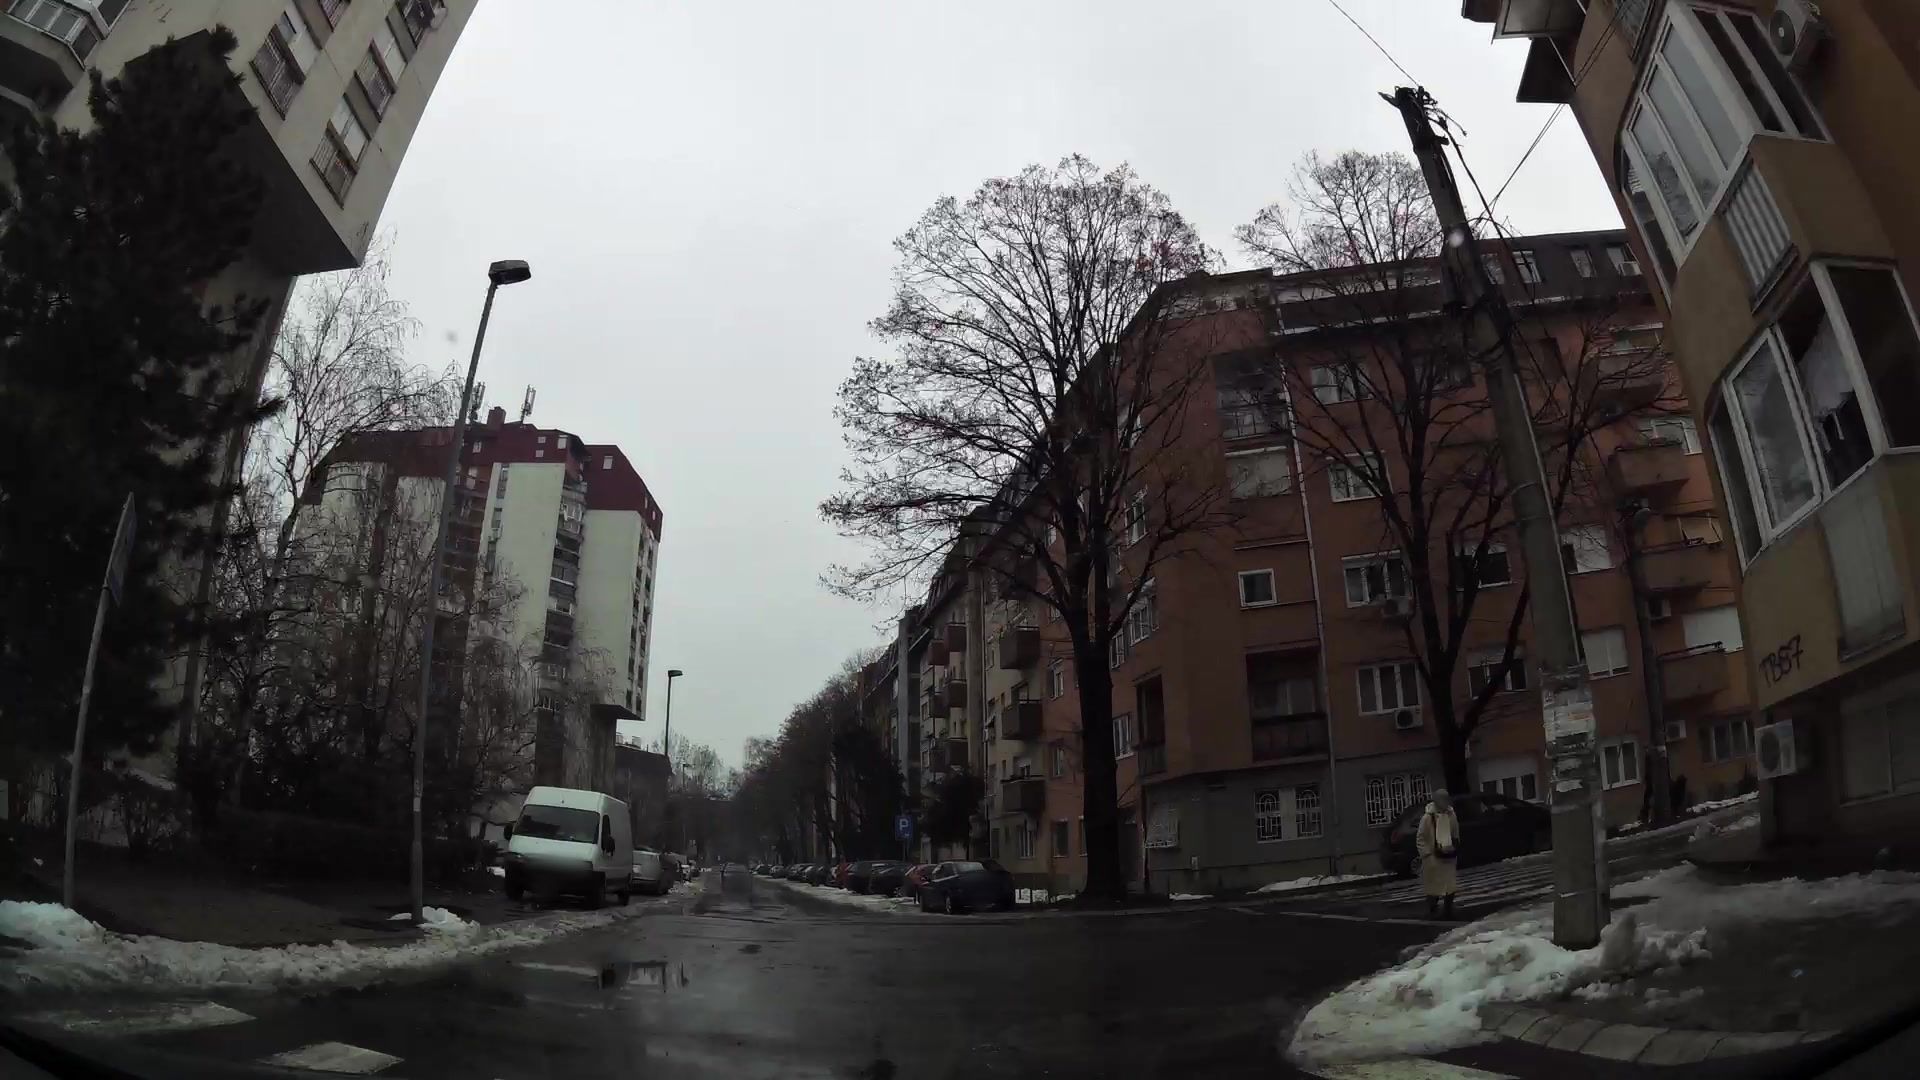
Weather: snowy
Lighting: day
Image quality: good
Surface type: driving surface
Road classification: residential
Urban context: urban centre
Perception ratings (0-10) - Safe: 2.48, Lively: 8.05, Beautiful: 4.4, Boring: 6.22, Depressing: 3.65, Wealthy: 3.54